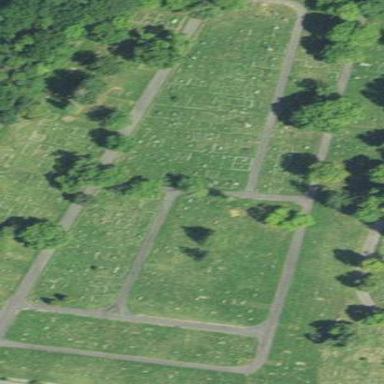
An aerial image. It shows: Cemetery.